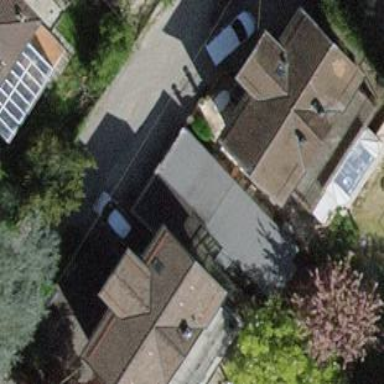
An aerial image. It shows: Shed building.